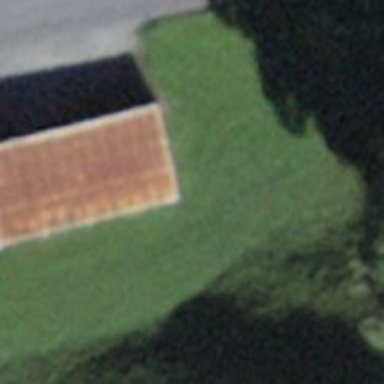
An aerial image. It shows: Garage.